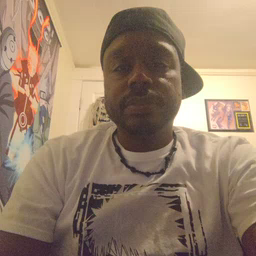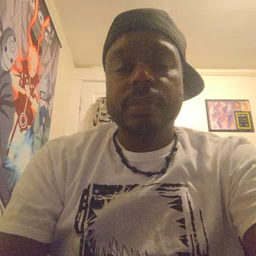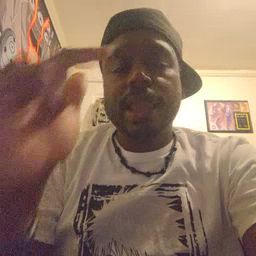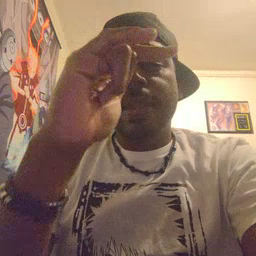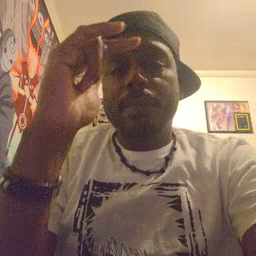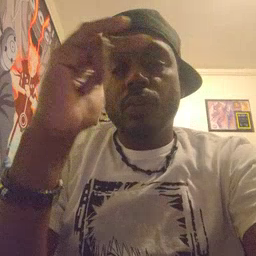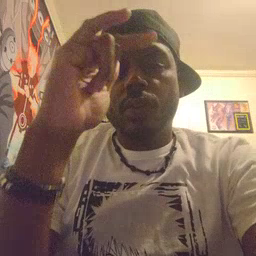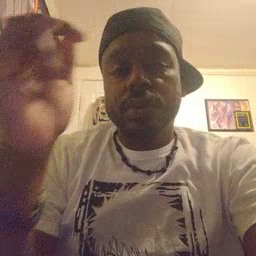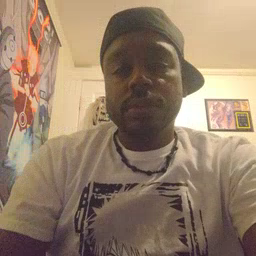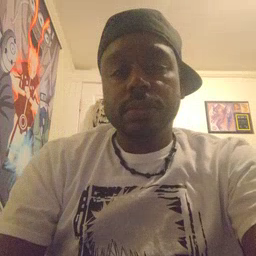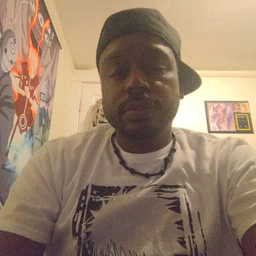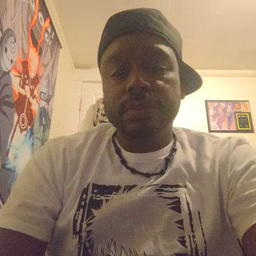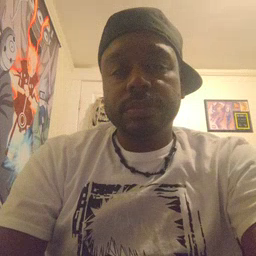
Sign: airplane